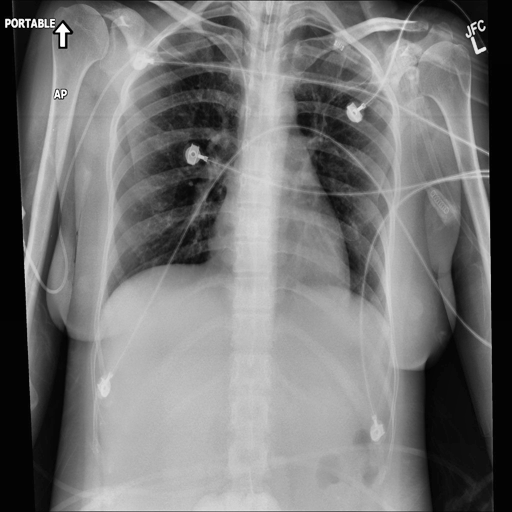
Finding: NORMAL